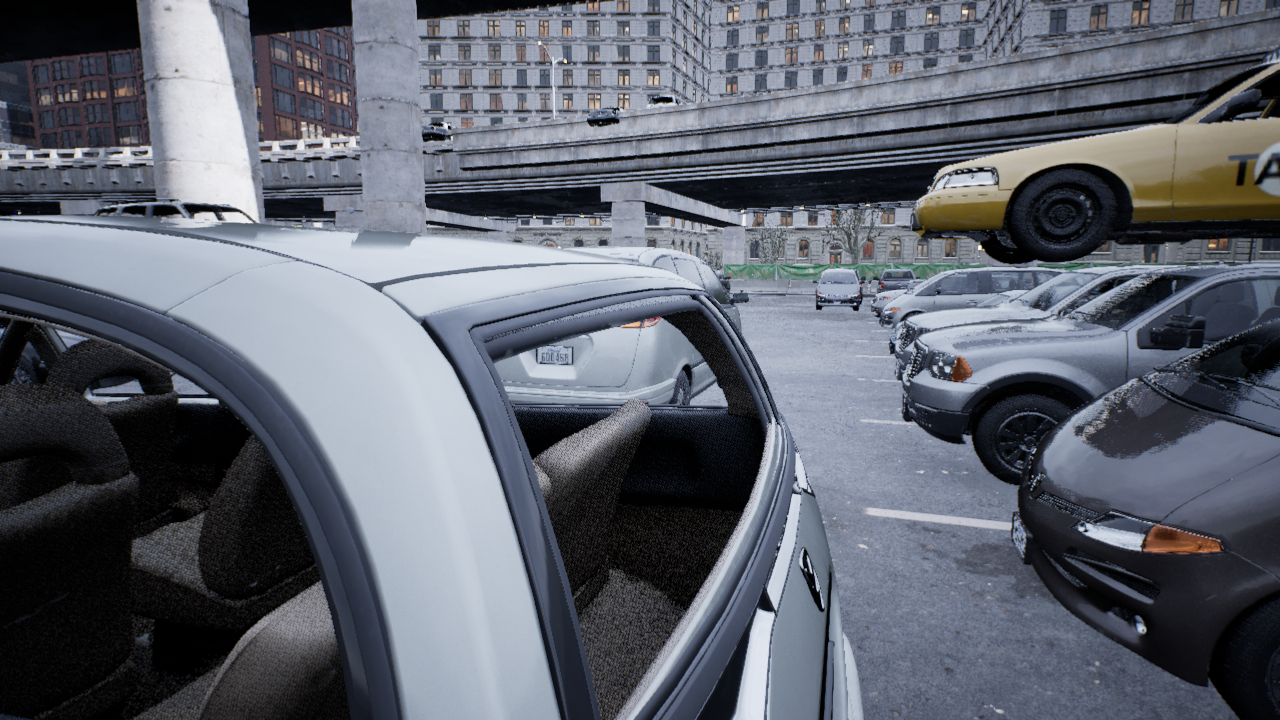
Venue: arterial
Lighting: overcast
Vehicle rig: minivan